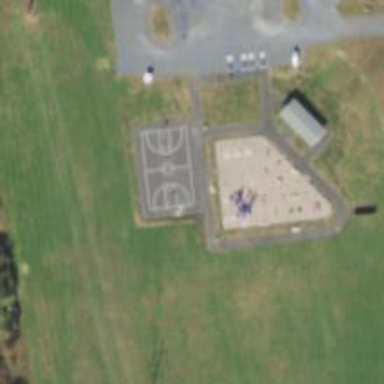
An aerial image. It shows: Asphalt basketball court on pitch.